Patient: sex F, age 63
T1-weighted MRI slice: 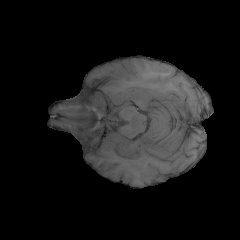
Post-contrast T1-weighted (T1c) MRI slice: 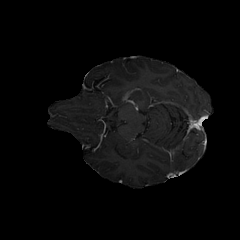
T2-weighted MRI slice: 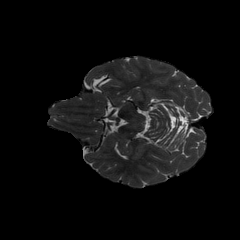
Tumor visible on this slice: no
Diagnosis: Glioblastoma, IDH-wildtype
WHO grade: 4